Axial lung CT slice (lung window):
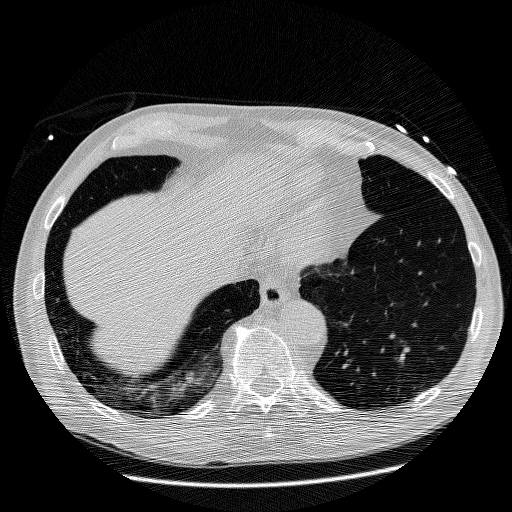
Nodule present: no